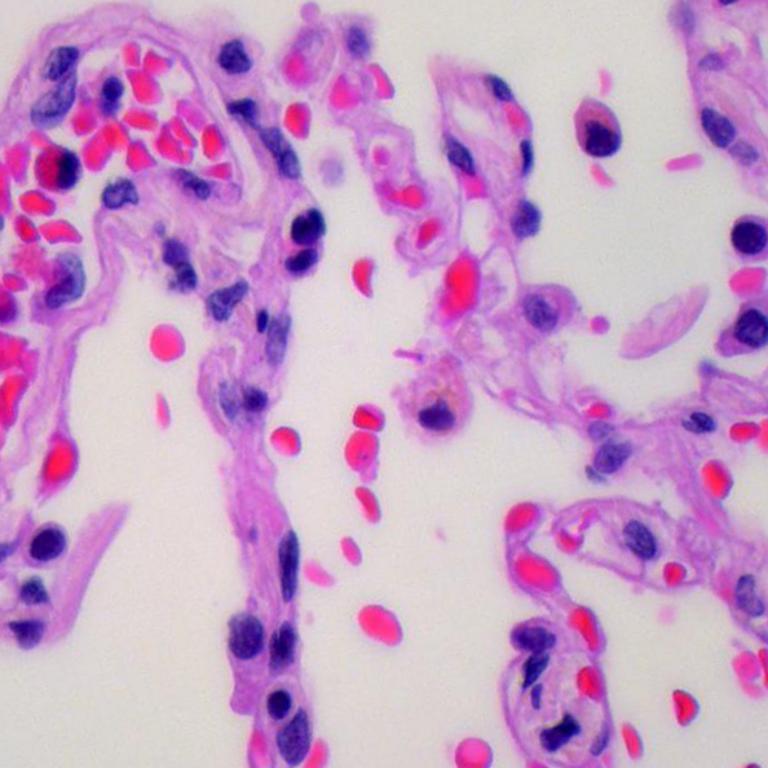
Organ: lung
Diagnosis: benign